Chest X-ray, PA view. Patient: 39 years old, sex M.
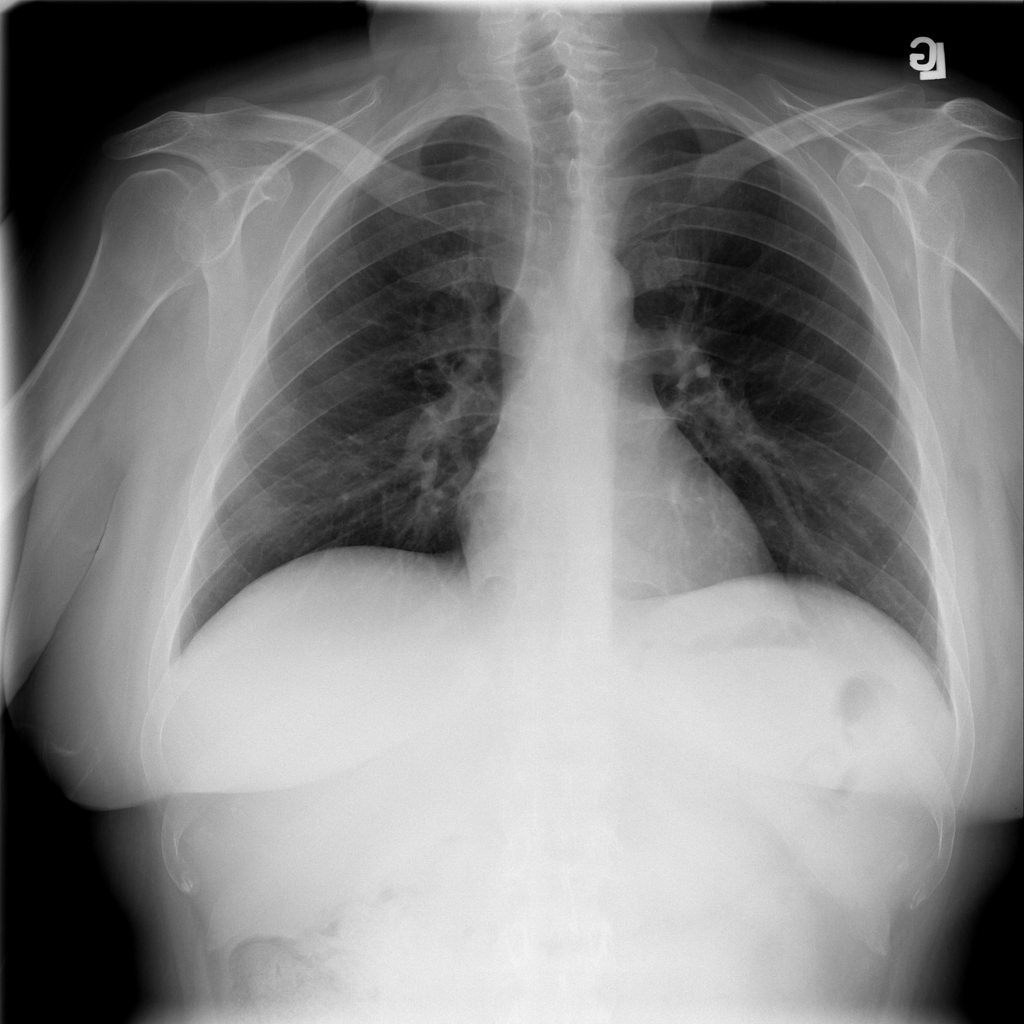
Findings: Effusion